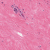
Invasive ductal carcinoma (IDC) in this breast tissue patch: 0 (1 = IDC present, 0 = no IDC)